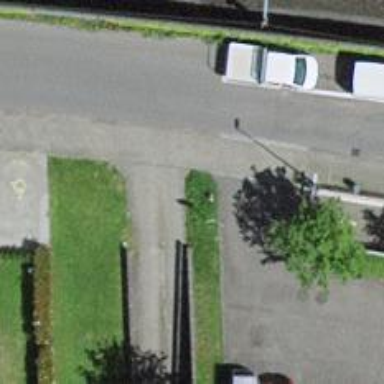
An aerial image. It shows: Asphalt cycleway.